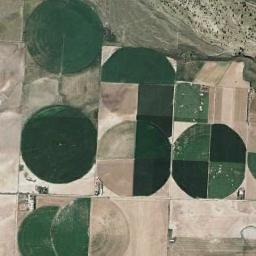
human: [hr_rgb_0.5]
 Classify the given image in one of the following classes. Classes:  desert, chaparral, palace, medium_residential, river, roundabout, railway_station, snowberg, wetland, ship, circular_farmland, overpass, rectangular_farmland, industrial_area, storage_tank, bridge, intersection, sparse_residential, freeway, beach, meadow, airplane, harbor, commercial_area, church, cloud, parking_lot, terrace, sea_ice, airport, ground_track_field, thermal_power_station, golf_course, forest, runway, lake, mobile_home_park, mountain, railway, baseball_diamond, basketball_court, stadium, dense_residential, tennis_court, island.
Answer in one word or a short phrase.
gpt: circular_farmland